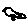
Label: bird